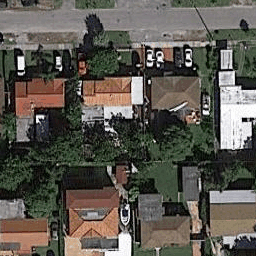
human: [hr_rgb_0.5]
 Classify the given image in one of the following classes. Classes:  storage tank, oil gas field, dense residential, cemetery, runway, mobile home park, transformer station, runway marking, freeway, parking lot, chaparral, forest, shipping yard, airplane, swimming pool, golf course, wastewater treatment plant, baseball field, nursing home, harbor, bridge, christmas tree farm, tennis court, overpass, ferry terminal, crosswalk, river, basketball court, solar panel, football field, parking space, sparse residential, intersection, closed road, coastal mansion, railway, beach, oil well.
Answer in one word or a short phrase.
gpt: dense residential